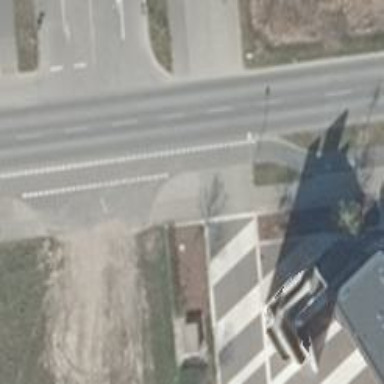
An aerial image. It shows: Sidewalk.